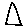
Label: triangle